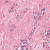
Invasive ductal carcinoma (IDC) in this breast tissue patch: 1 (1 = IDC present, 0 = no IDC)